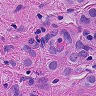
Metastatic tissue present: yes